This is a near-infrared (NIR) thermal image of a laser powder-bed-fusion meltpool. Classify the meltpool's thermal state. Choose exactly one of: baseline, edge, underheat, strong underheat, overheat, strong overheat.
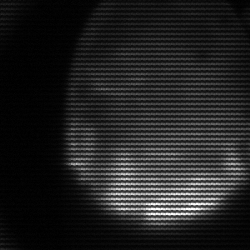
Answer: edge